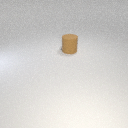
large brown rubber cylinder